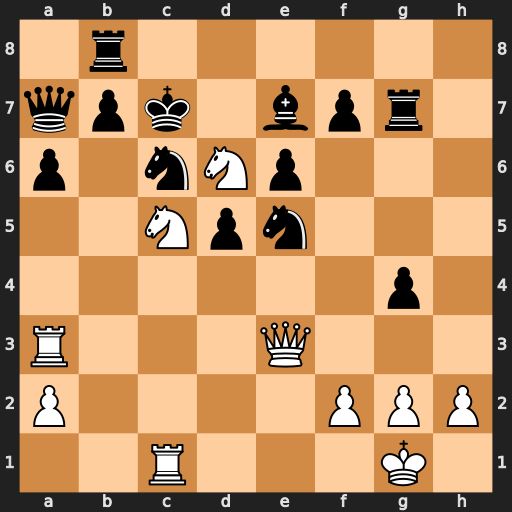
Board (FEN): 1r6/qpk1bpr1/p1nNp3/2Npn3/6p1/R3Q3/P4PPP/2R3K1
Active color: w
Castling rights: -
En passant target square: -
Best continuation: Nb5+ axb5 Rxa7